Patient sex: F
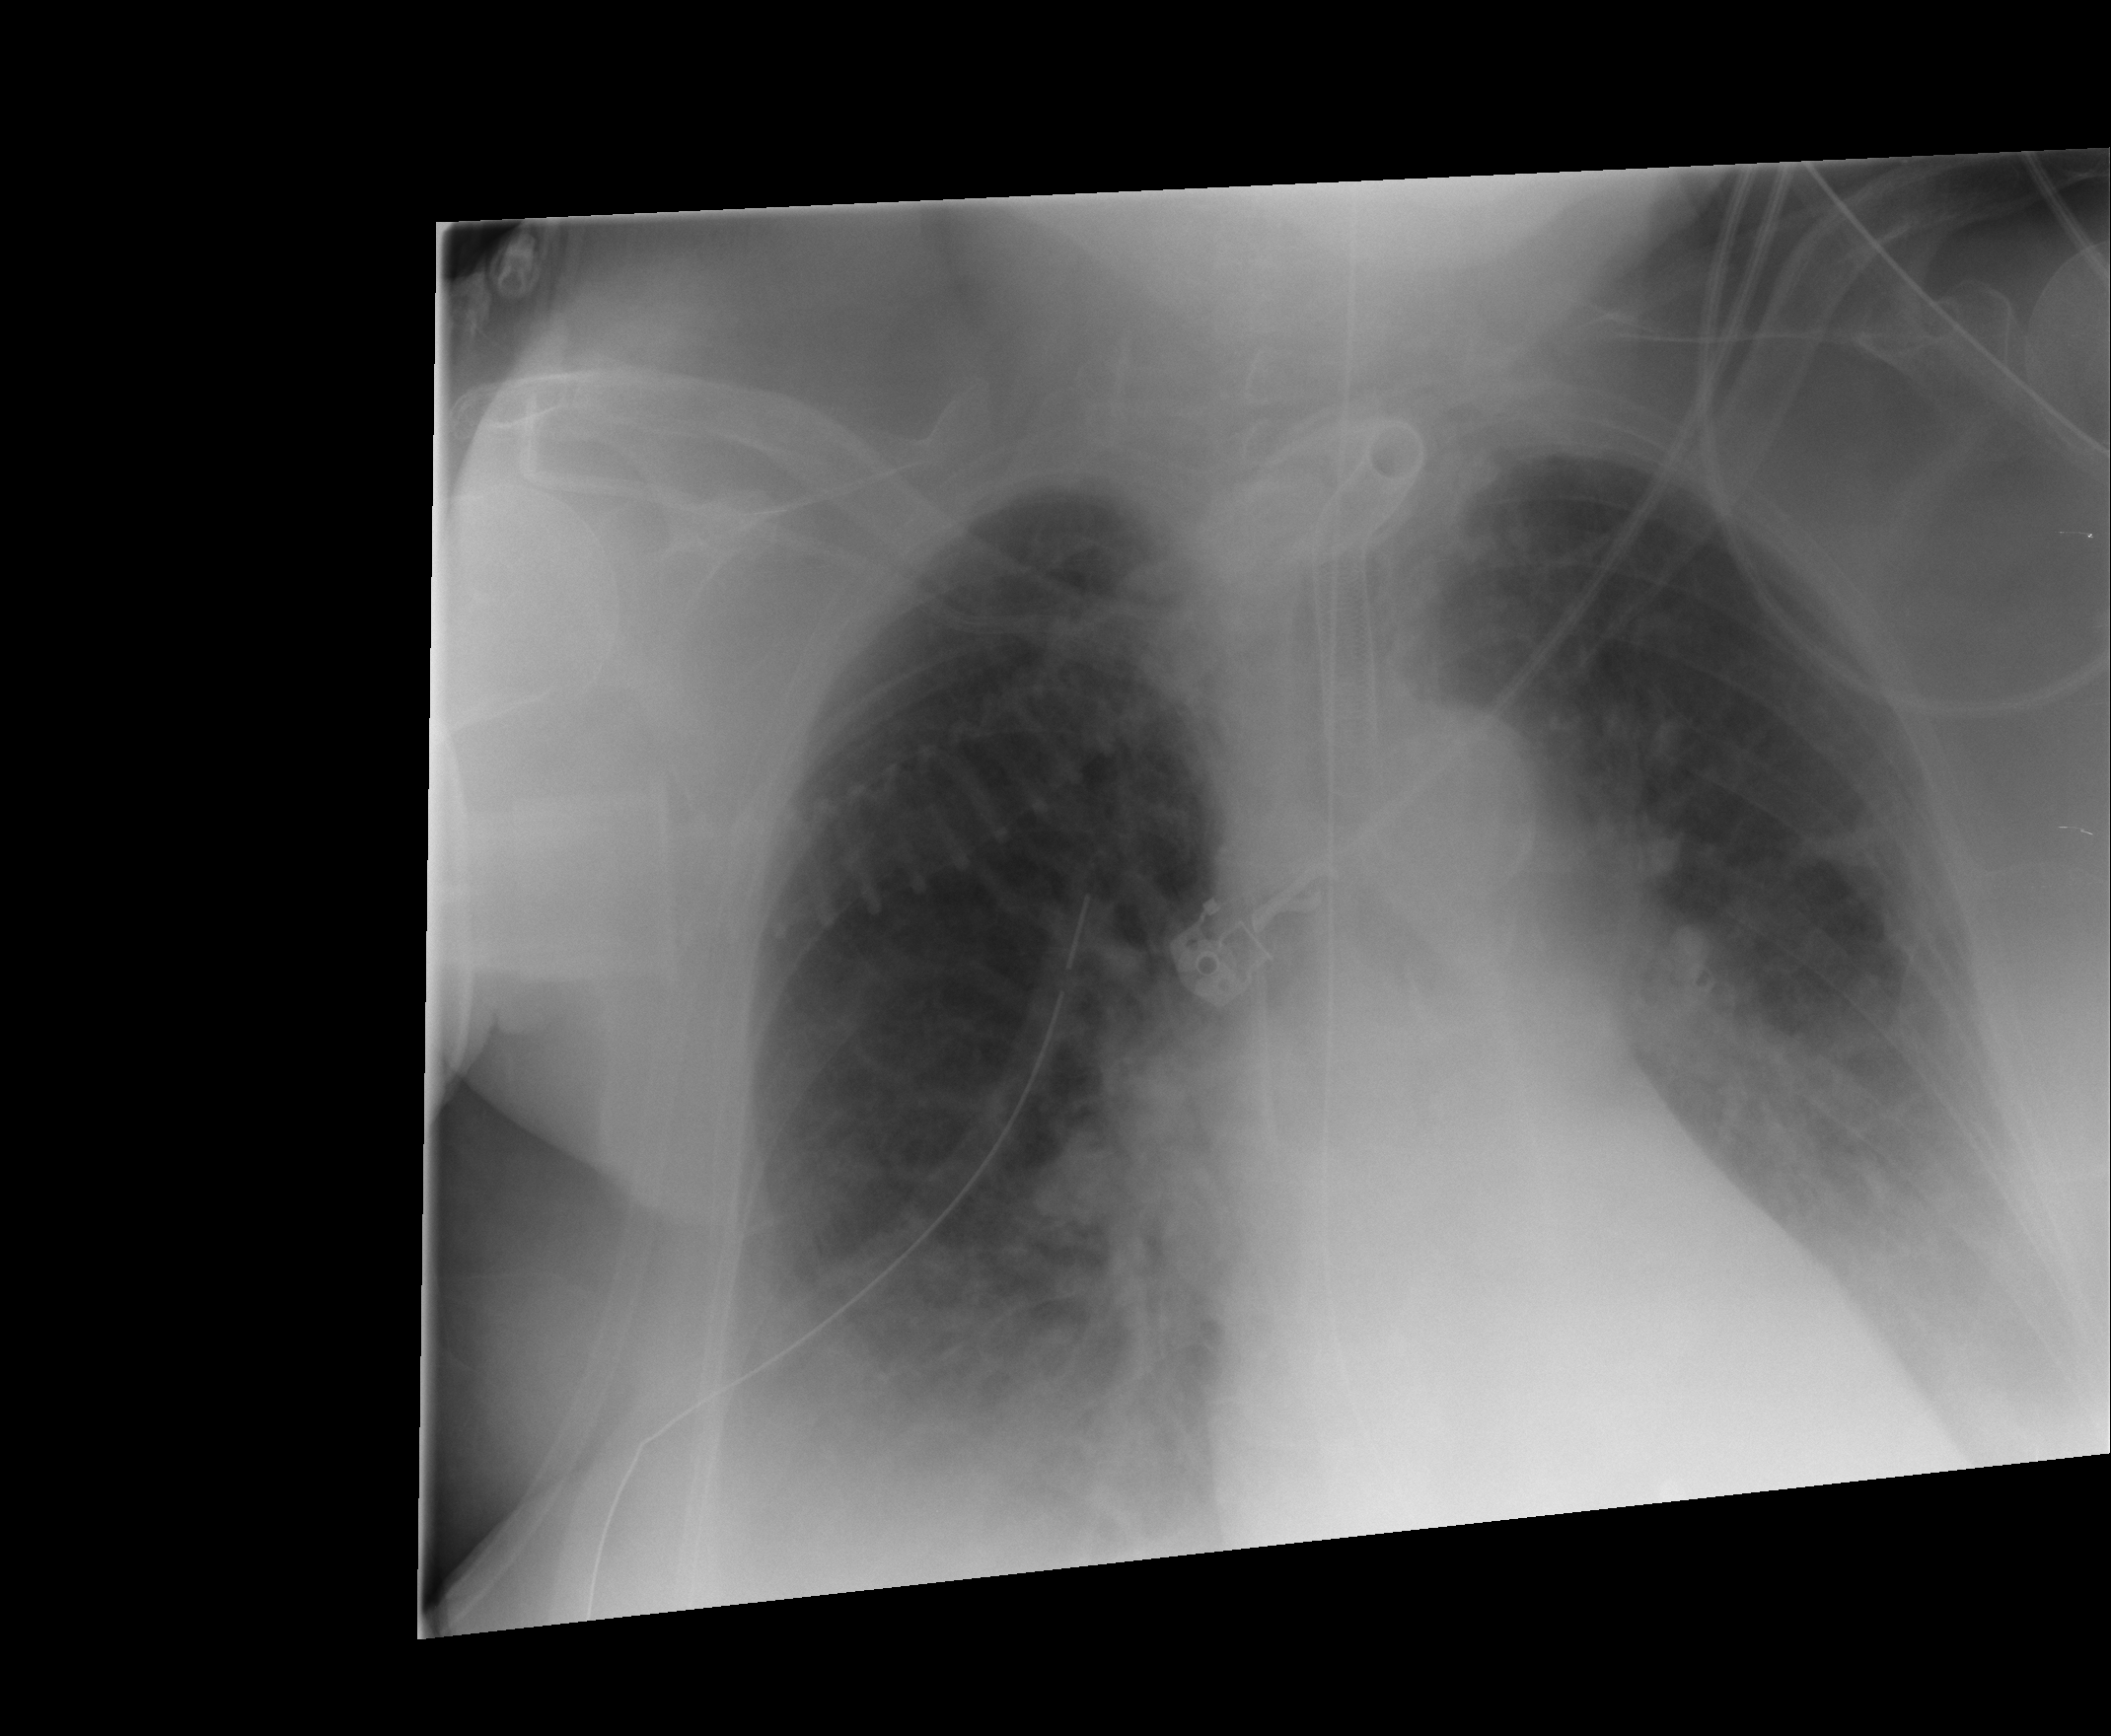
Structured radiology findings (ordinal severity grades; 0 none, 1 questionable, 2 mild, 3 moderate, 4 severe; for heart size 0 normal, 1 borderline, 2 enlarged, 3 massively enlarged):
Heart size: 0
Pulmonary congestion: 2
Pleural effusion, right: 2
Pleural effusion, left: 2
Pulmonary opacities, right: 0
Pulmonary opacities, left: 1
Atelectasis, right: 2
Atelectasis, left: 2